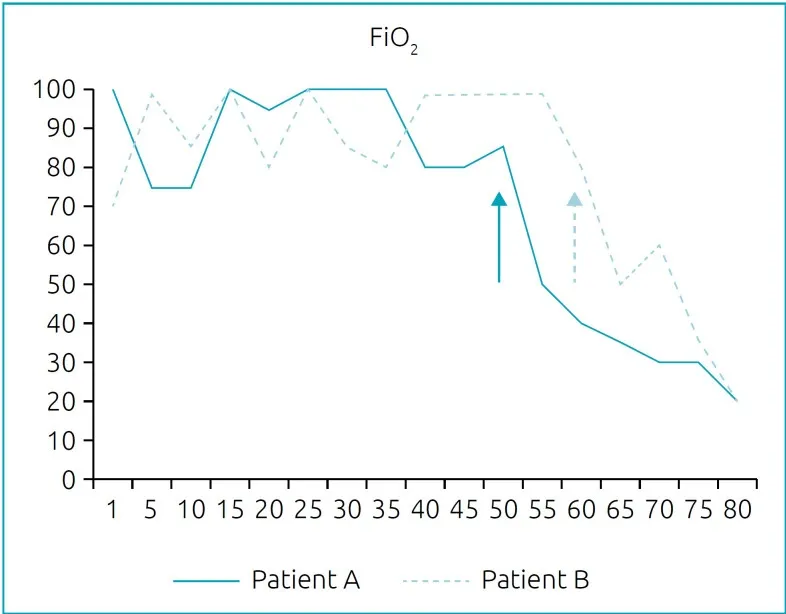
Fraction of inspired oxygen of patients A and B during the Pediatric Intensive Care Unit stay. Arrows indicate the start of dornase alfa administration.
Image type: pathology (immunostaining)